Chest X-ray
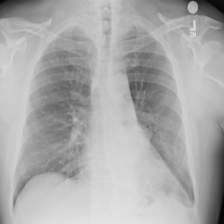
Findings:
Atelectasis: positive
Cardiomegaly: negative
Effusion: positive
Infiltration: negative
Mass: positive
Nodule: negative
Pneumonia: negative
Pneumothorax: negative
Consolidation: negative
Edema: negative
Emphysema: negative
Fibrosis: negative
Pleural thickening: negative
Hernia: negative